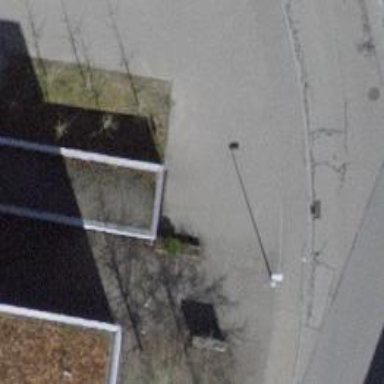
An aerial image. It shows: Parking entrance.